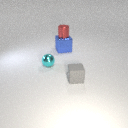
small gray rubber cube to the right of large blue metal cube